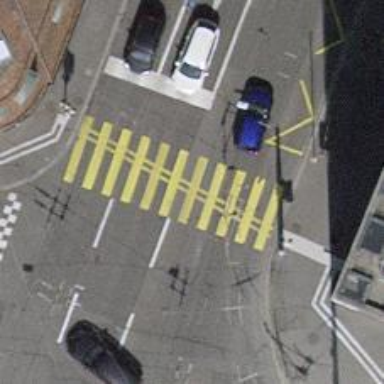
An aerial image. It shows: Road crossing with traffic signals.